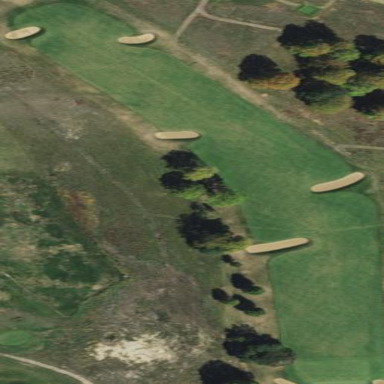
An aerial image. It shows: Well-maintained grassy golf fairway for the sport of golf.